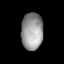
Tissue: lung
Cell type: Endothelial cells
Senescence score: 0.7415
Nuclear area (px): 781
Mean DAPI intensity: 152.923